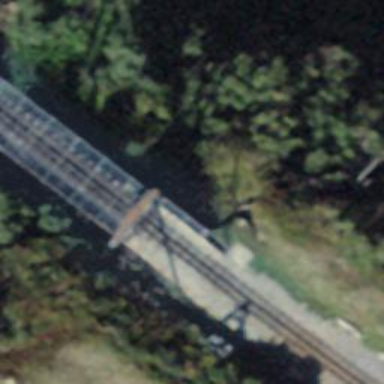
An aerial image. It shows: Preserved narrow-gauge railway with folding movable bridge.